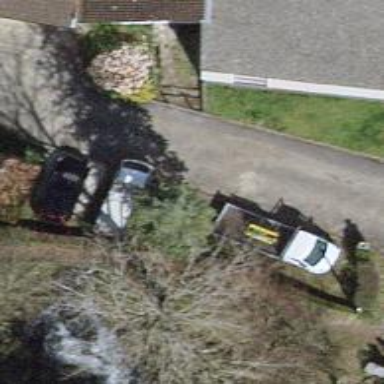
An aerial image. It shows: Driveway.